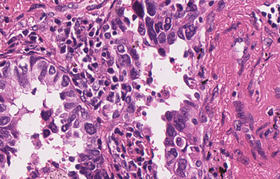
Tumor epithelial tissue: yes
Tumor-associated stroma tissue: yes
Normal tissue: no